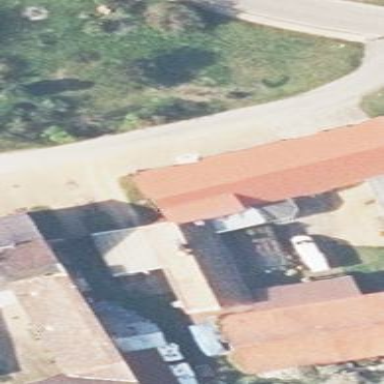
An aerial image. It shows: Gabled building with the roof oriented along its structure.